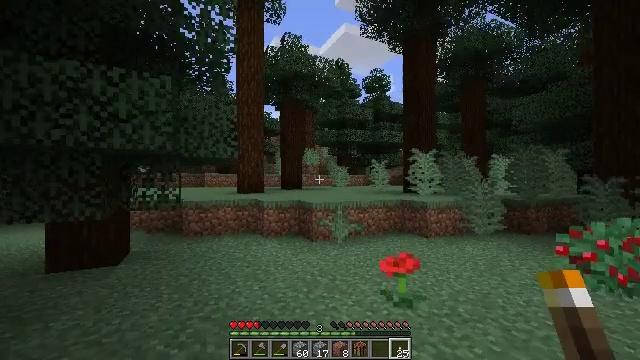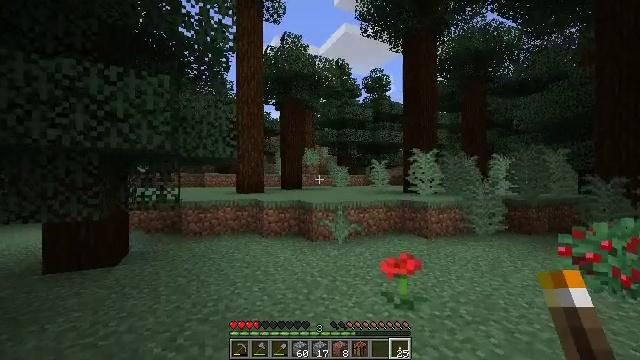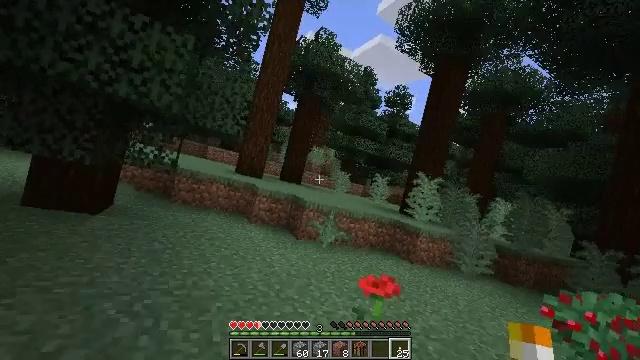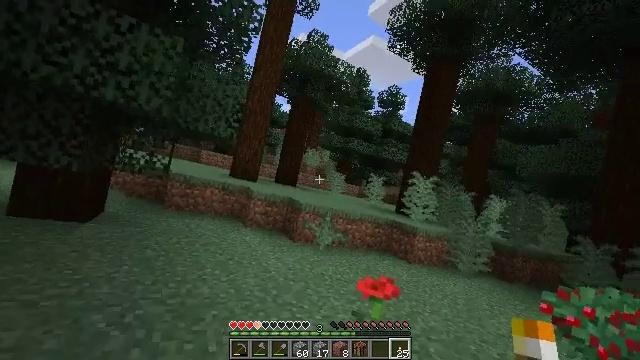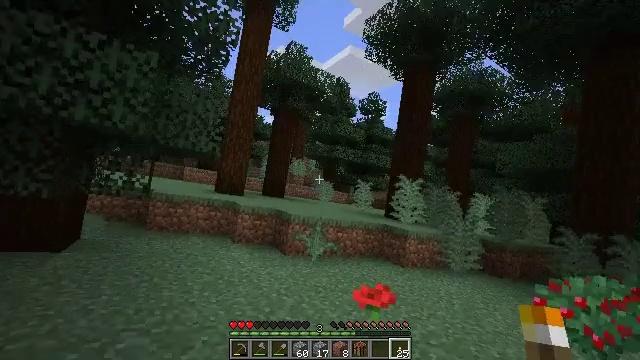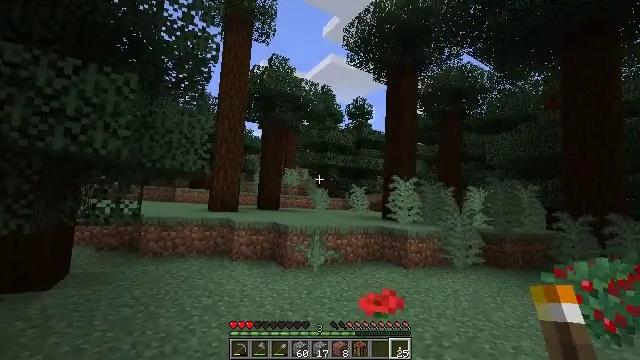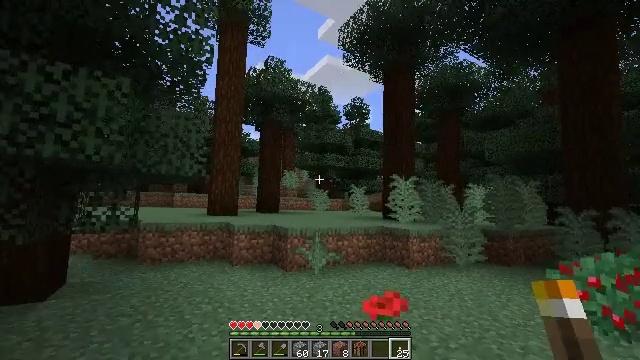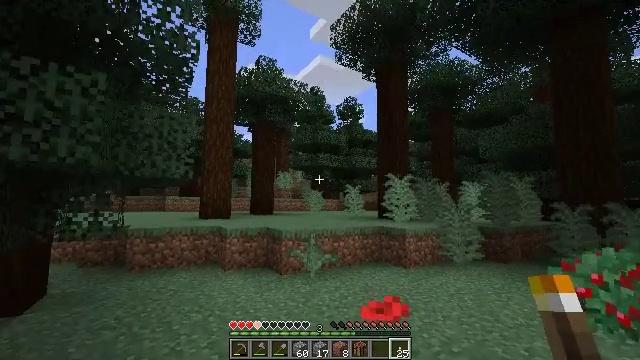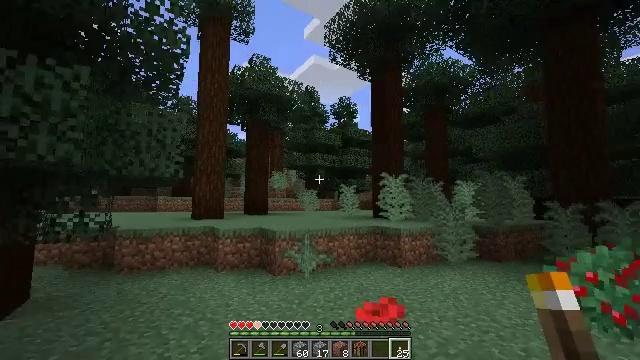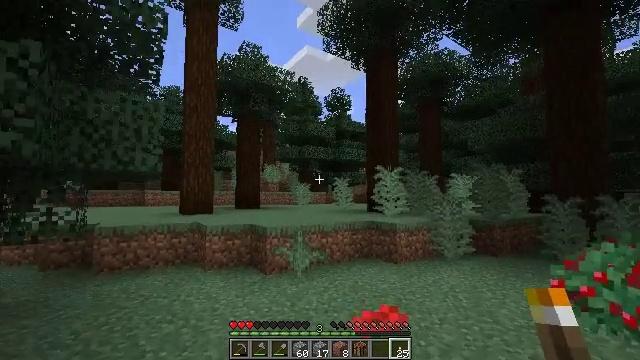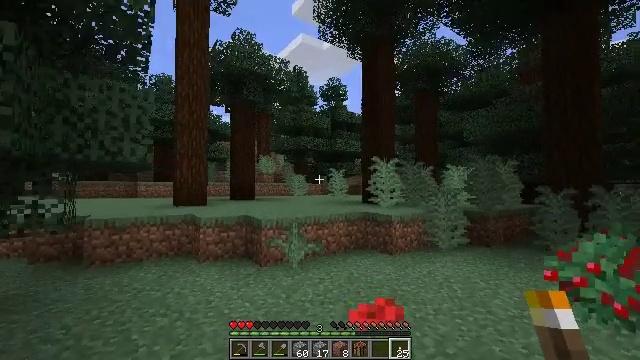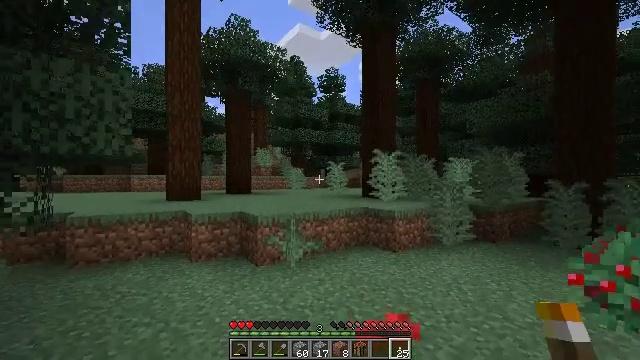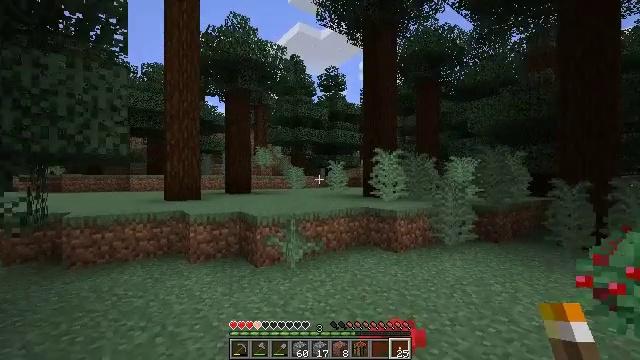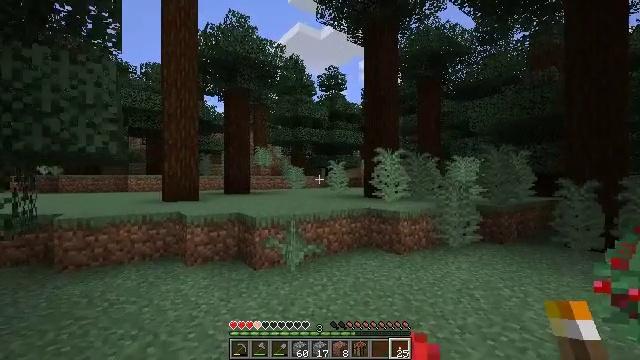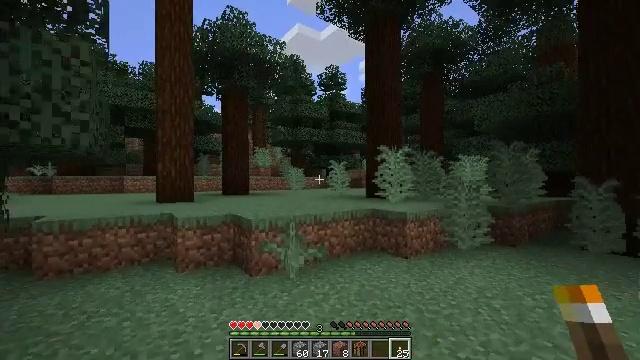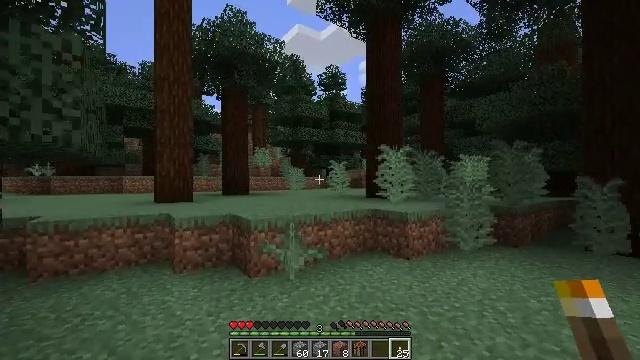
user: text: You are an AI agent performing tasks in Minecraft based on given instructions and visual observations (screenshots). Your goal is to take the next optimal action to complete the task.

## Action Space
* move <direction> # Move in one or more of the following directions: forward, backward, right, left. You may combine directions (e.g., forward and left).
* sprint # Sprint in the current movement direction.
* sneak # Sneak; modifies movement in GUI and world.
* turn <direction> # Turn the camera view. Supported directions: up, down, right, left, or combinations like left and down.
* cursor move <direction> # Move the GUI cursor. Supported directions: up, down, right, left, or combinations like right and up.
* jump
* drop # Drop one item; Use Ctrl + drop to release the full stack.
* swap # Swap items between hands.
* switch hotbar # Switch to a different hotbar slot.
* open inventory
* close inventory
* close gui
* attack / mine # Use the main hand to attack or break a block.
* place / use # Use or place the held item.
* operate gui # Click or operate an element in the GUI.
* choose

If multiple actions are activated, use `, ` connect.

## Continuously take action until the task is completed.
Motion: motion action
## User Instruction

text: Fish and kill the salmon.
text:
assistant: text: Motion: move forward
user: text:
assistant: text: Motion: move forward
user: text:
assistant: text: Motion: move forward
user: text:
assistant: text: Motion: move forward, turn right and up
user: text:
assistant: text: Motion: move forward, turn right and up
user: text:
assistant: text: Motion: move forward
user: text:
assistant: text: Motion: move forward, turn right
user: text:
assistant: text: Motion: move forward, turn right
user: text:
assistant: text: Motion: move forward, turn right and down
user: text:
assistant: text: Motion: move forward, turn right and down
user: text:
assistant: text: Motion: move forward, turn down
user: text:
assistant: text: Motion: move forward
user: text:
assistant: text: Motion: move forward
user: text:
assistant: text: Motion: move forward
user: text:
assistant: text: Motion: move forward
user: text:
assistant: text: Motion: move forward
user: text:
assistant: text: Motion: move forward
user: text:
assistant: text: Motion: move forward
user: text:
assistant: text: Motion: move forward
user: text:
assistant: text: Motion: move forward
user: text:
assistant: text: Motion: move forward
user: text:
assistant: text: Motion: move forward
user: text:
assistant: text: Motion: move forward
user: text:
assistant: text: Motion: move forward
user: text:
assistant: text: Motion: move forward
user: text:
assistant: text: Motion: move forward
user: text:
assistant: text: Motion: move forward
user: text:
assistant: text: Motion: move forward
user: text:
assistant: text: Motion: move forward
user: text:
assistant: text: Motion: move forward